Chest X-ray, PA view. Patient: 48 years old, sex F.
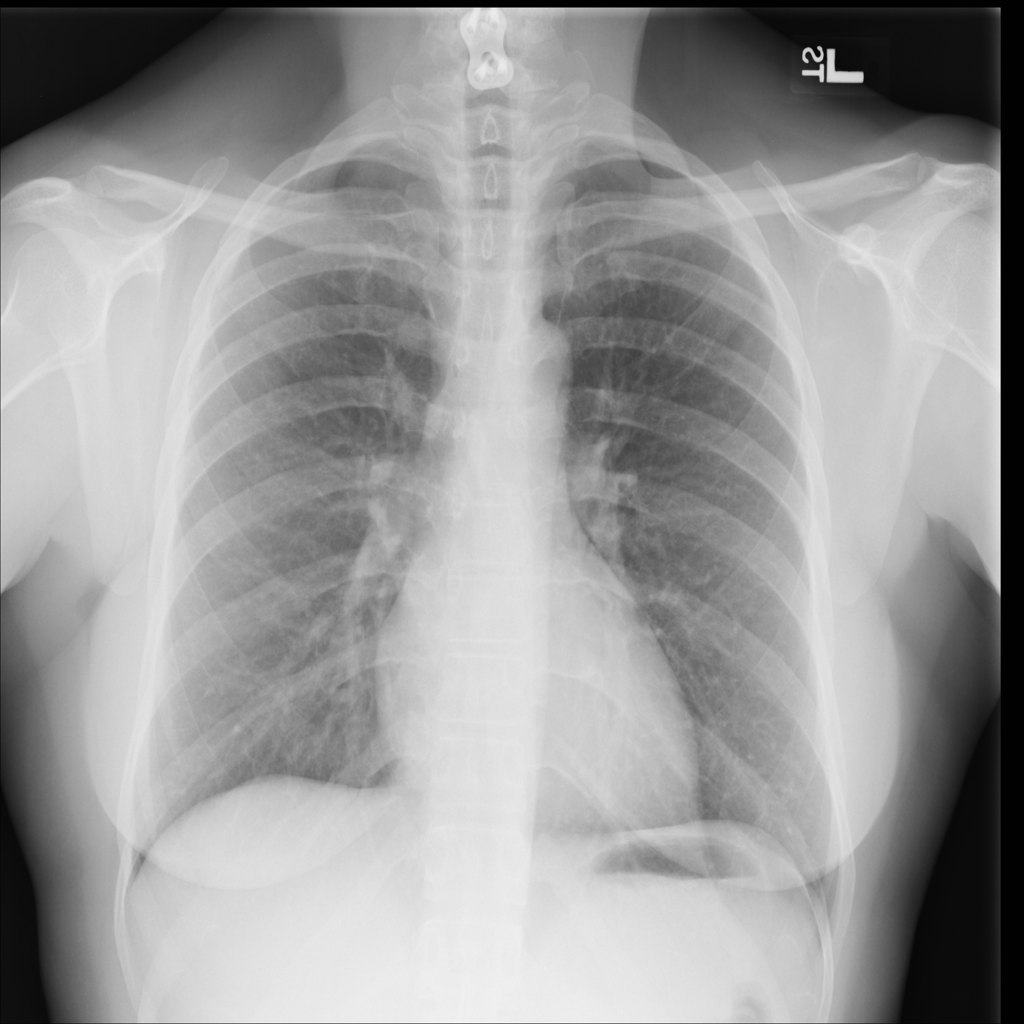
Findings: No Finding